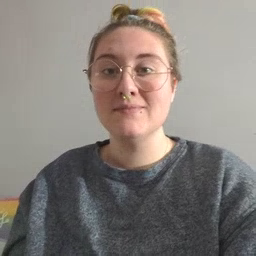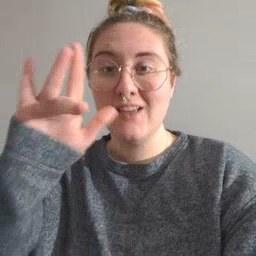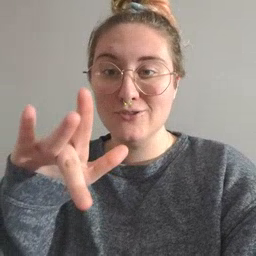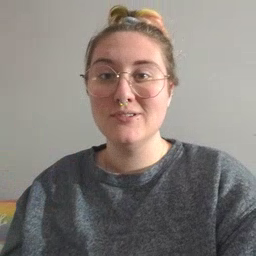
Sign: touch